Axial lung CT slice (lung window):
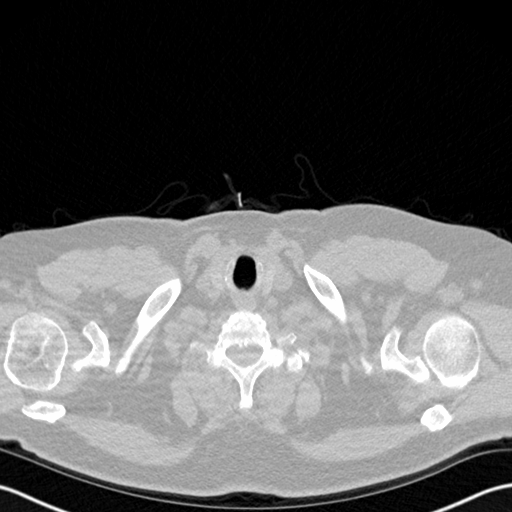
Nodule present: no